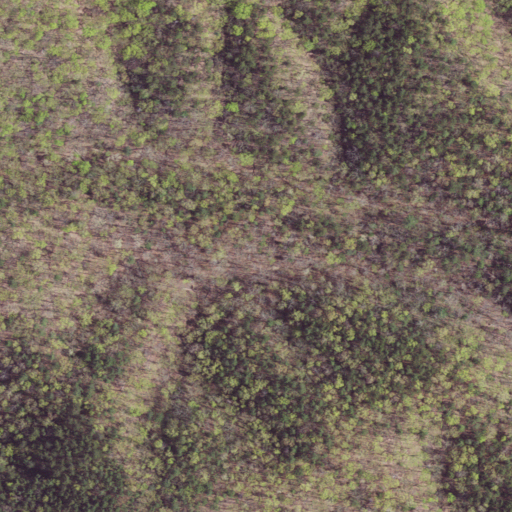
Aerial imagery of ridge(s) in Virginia named Piney Ridge containing deciduous forest and mixed forest